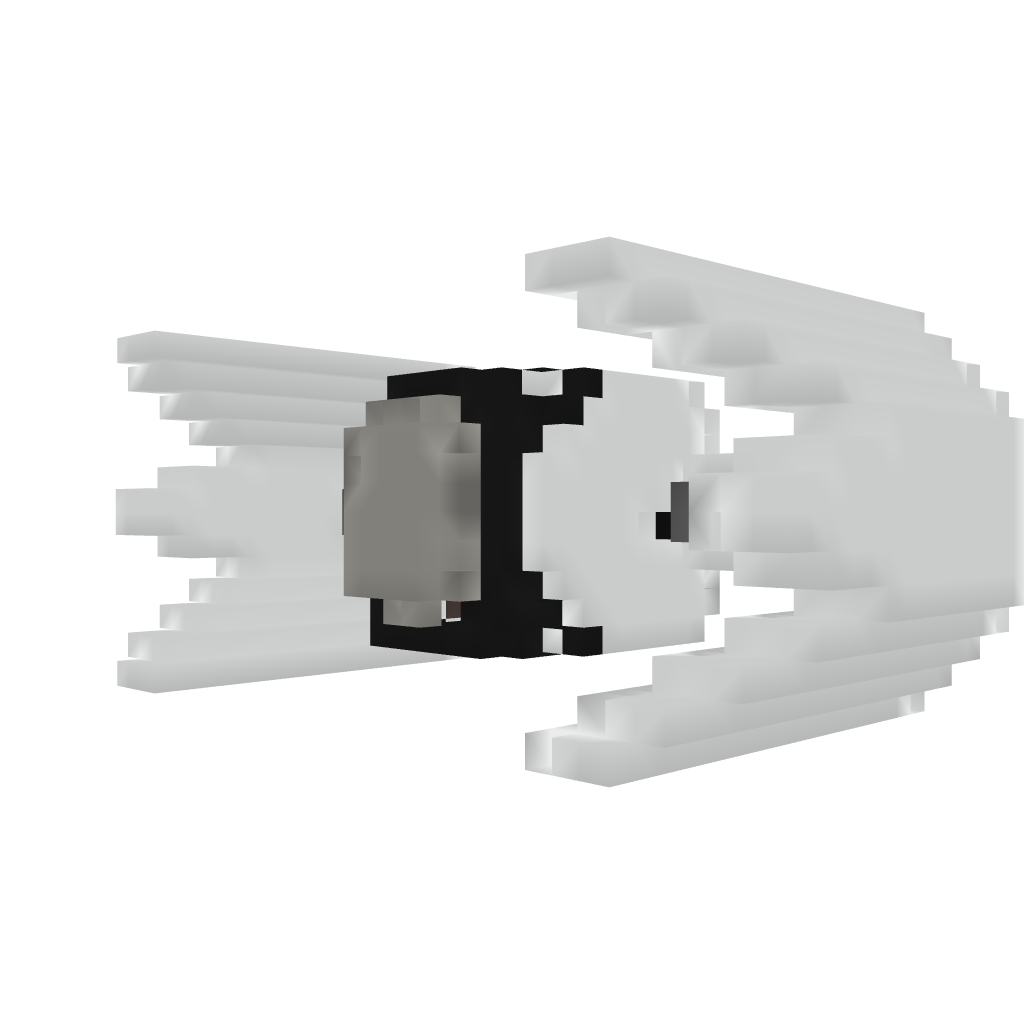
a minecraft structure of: Tie assassin